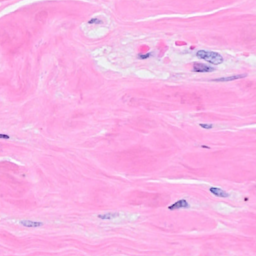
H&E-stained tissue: Breast